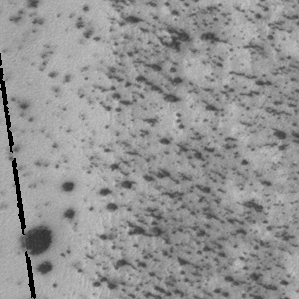
Label: frost